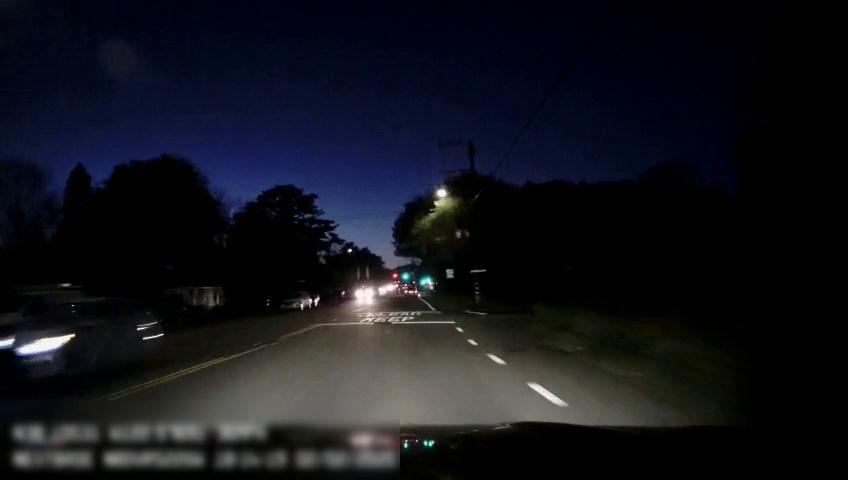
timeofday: Night
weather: Other
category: Drivable Space
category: Vehicles | Car
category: Vehicles | SUV
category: Vehicles | Van
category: Vehicles | SUV
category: Vehicles | SUV
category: Vehicles | Car
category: Vehicles | SUV
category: Vehicles | SUV
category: Lanes | Current Lane
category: Lanes | Opposite Lane
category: Lanes | Current Lane
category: Traffic | Signs
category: Traffic | Signs